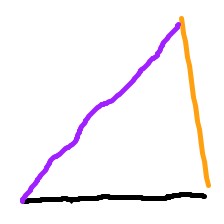
Shape: triangle